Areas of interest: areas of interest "Mingyang Industries"
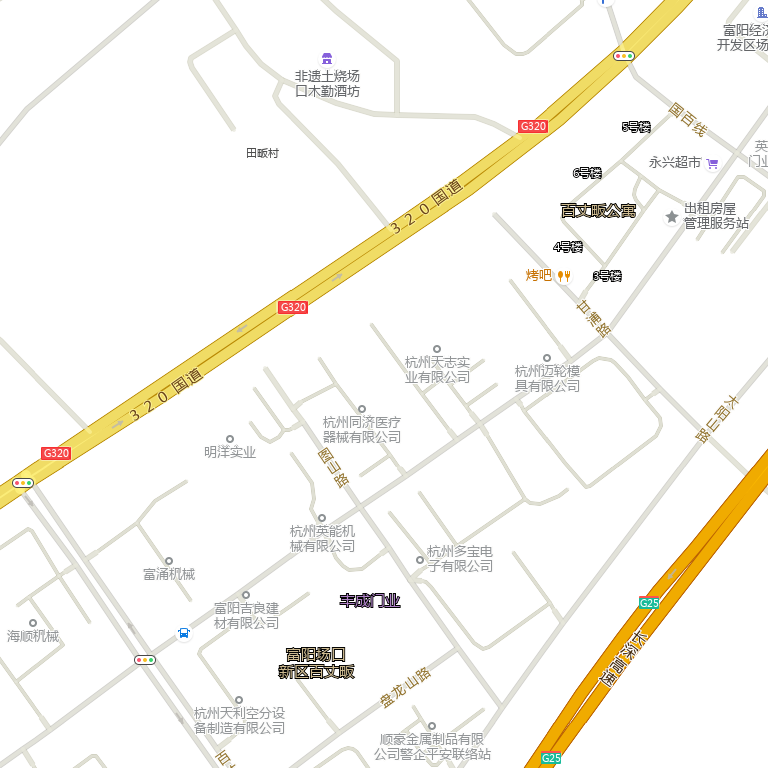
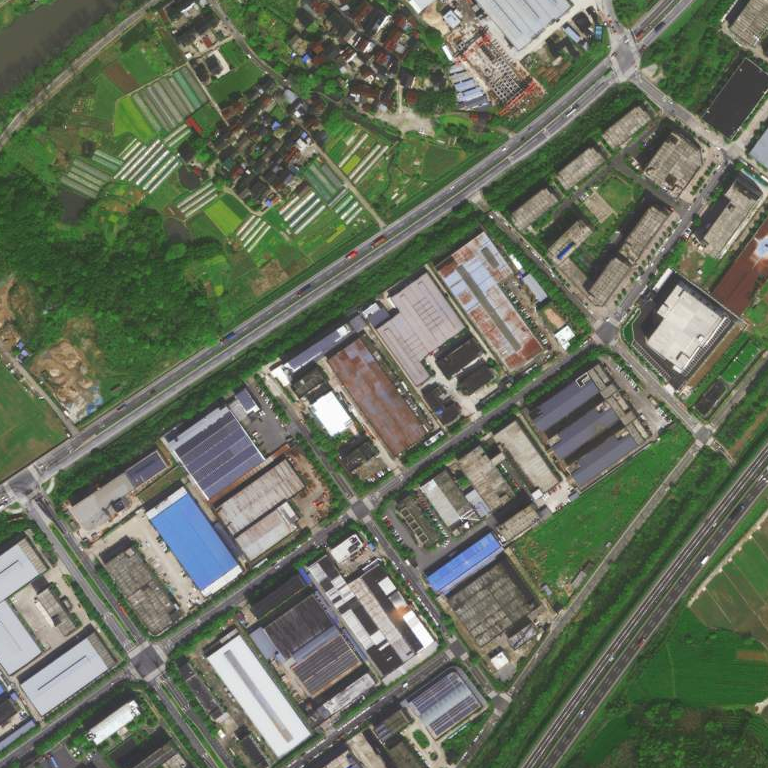